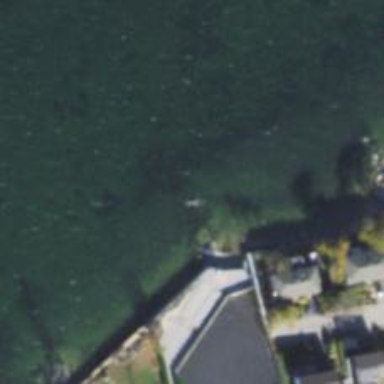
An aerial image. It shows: Breakwater structure.